Interaction volume radius: 5 \u00c5
Interaction volume height: 10 \u00c5
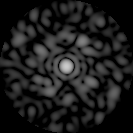
Disorder parameter: 0.8479